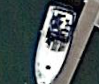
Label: Civil_yacht